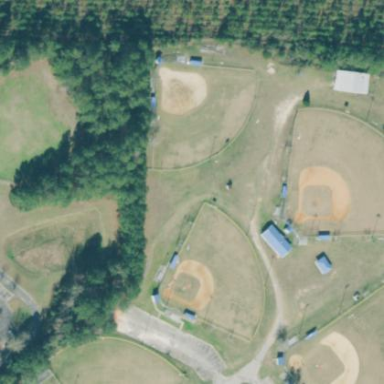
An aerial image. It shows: Baseball pitch for leisure and sports activities.